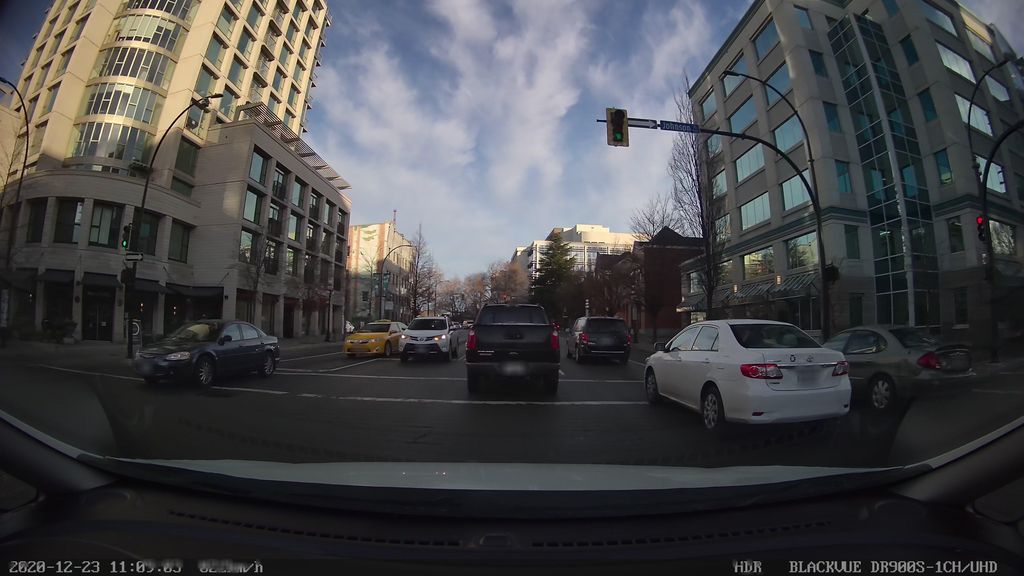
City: victoria